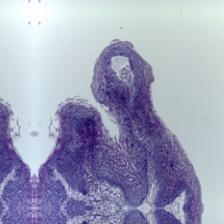
Diagnosis: Normal